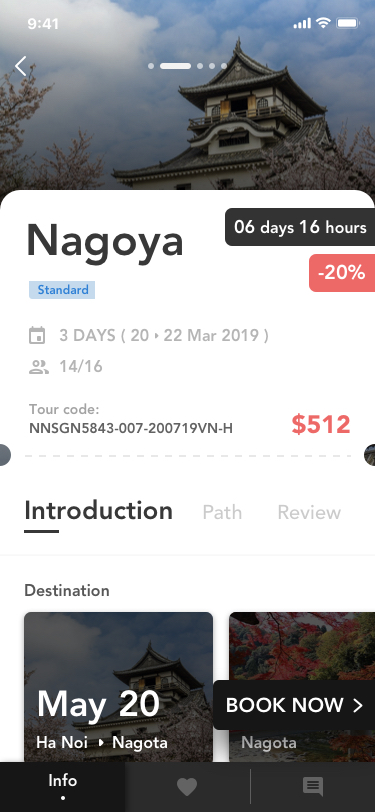
Text in this UI design:
14/16
3 DAYS ( 20   22 Mar 2019 )
$512
Destination
May 20
Ha Noi
Nagota
May 21
Nagota
Tour code:
NNSGN5843-007-200719VN-H
Nagoya
With over two million inhabitants, Nagoya (名古屋) is Japan's fourth most populated city. It is the capital of Aichi Prefecture and the principal city of the Nobi plain, one of Honshu's three large plains and metropolitan and industrial centers.
About
06 days 16 hours
-20%